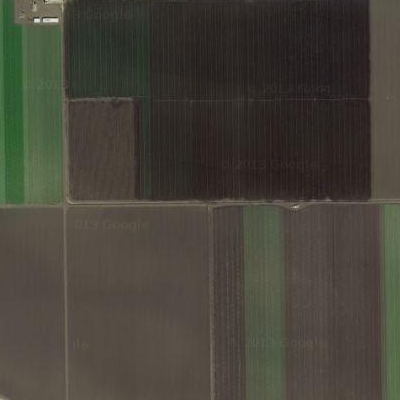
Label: Field